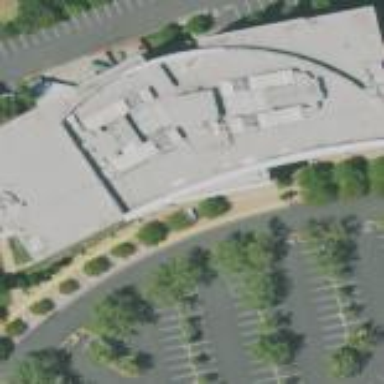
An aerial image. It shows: Commercial building.